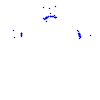
Particle: proton